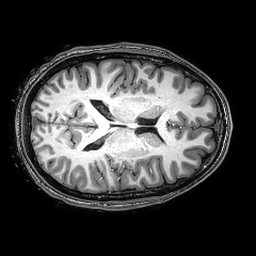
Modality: T1w
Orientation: axial
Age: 25
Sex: male
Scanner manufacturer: philips
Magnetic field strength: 3 T
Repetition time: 0.00832 s
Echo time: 0.00384 s